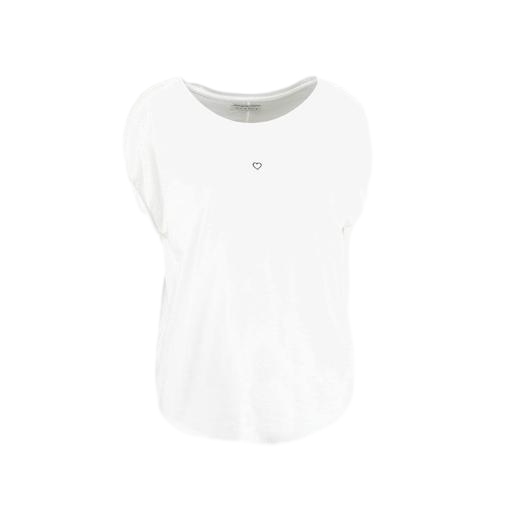
white petite t-shirt only macy, white heart ringer tee, white yoga t-shirt, white background